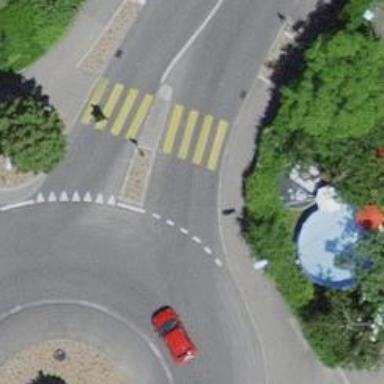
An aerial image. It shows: Zebra crossing on the road.